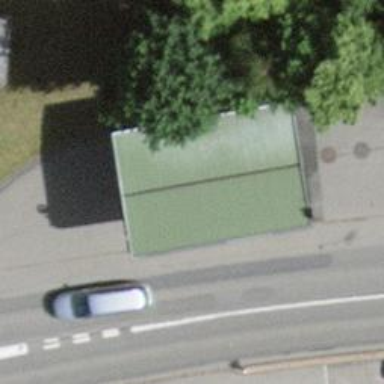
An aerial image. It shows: Fuel station.